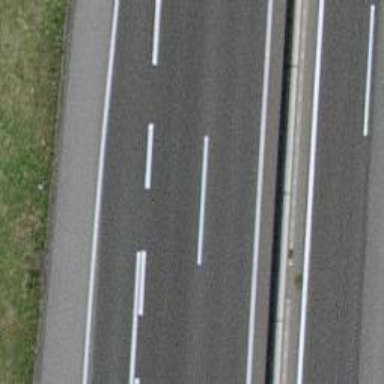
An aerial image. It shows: Asphalt motorway.